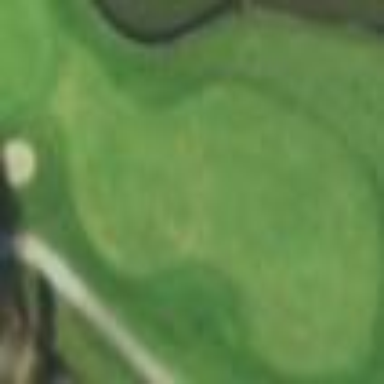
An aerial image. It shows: Scenic golf fairway.